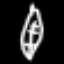
Label: leaf